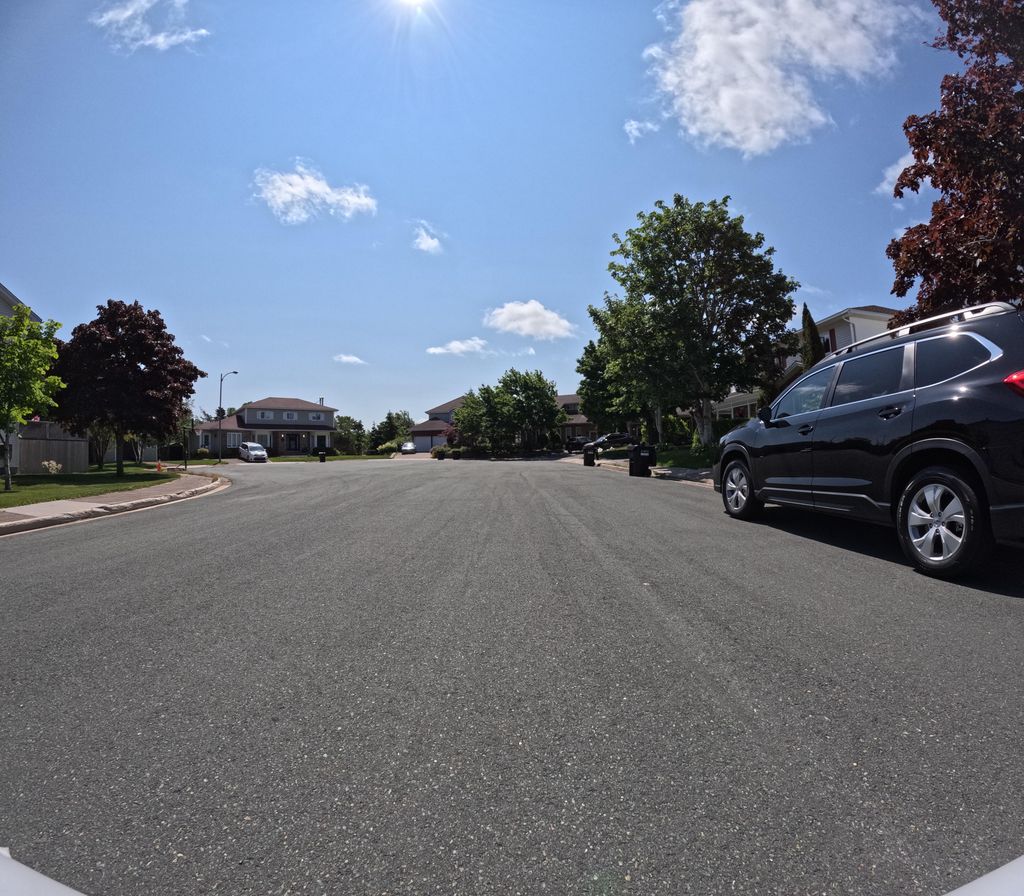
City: st_johns